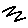
Label: zigzag